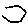
Label: hexagon